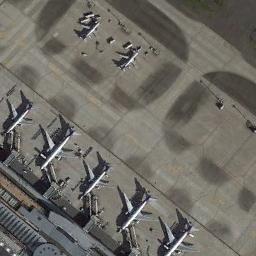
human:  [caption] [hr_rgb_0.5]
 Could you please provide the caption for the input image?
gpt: Five aircraft were parked at the departure gate, And two other small planes were parked in the open space .

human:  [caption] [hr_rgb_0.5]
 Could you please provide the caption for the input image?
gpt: Several planes of different sizes are neatly parked beside buildings in the airport .

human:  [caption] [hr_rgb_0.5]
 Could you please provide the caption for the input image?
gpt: Five big planes and two small planes are parked near the terminal .

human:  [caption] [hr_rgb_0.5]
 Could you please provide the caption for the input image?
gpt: Five planes parked next to boarding bridges and two planes parked on the airport .

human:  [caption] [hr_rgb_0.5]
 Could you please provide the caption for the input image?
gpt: Seven planes are in the parking lot next to the building .